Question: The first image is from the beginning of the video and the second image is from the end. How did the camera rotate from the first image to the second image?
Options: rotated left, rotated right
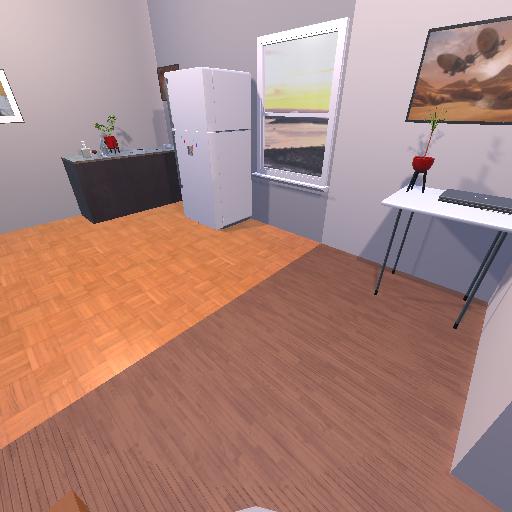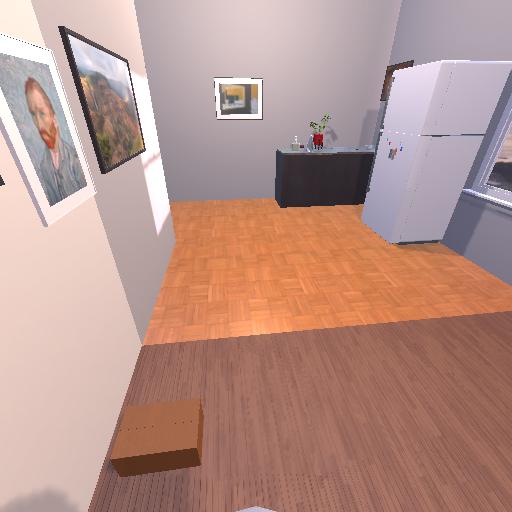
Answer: rotated left